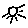
Label: sun